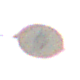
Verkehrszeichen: Geschwindigkeit5
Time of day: MorningAfternoon
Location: Outdoor (Suburban)
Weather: Overcast
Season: NotSpecified
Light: Natural